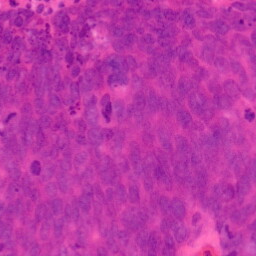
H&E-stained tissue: Colon